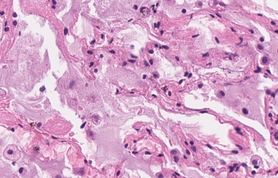
Tumor epithelial tissue: no
Tumor-associated stroma tissue: no
Normal tissue: yes